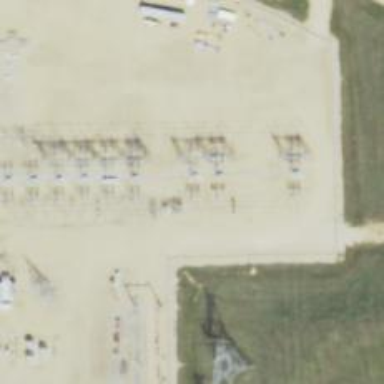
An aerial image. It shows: Switch used for power control.